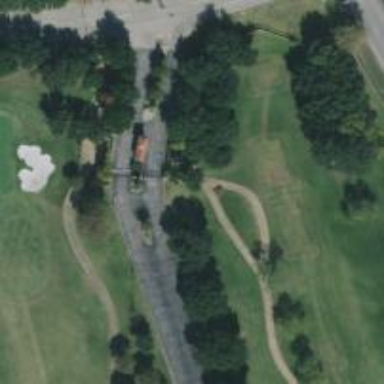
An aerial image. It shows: Service road designated as golf cart path.